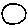
Label: circle